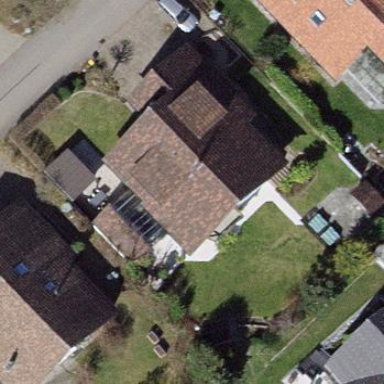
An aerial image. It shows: Detached building.